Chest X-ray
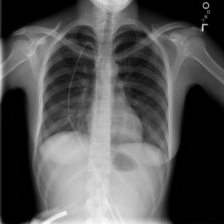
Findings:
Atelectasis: negative
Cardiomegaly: negative
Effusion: negative
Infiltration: negative
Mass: negative
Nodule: negative
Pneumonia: negative
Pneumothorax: negative
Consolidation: negative
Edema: negative
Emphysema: negative
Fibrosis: negative
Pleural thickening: negative
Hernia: negative